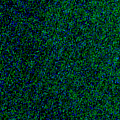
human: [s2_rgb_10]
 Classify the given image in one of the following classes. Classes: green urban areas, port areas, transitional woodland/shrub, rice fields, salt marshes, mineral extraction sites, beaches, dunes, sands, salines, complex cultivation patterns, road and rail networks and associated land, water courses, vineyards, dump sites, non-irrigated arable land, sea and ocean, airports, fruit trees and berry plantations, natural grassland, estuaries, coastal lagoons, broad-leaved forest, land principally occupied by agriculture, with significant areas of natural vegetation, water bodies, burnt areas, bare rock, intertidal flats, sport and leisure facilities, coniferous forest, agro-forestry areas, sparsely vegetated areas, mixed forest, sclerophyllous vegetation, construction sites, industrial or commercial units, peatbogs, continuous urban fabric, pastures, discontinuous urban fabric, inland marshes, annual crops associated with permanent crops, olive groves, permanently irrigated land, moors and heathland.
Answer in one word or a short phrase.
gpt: sea and ocean